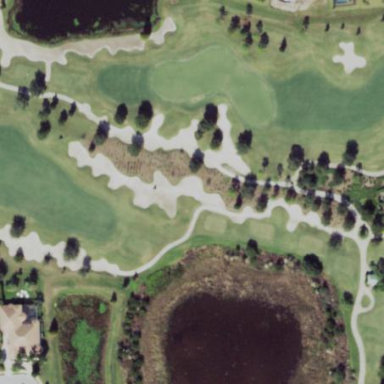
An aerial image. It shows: Golf bunker filled with natural sand.